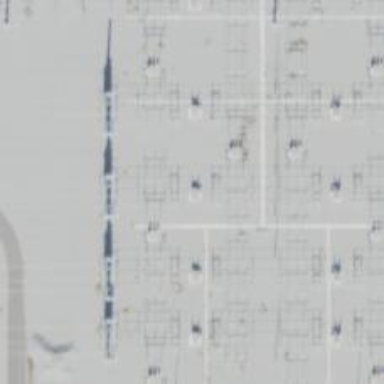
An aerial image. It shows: Switch used for power control.